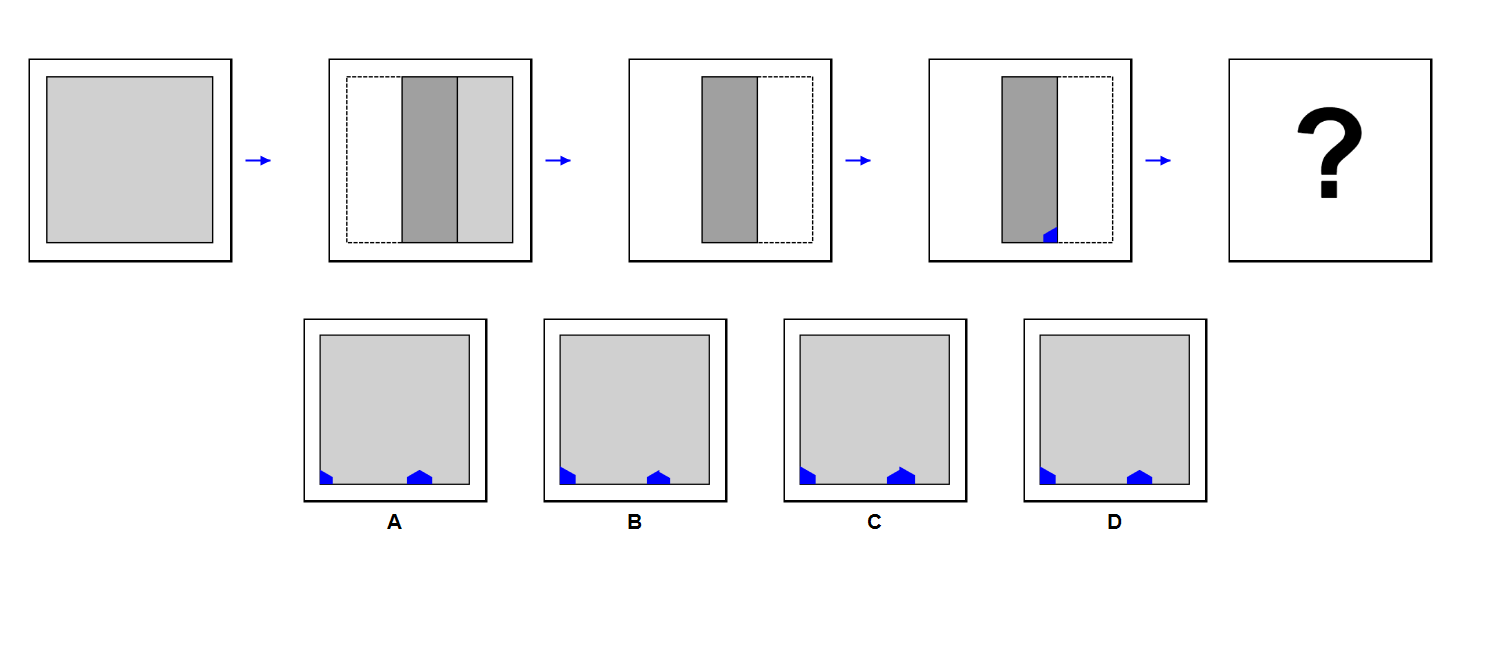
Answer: A